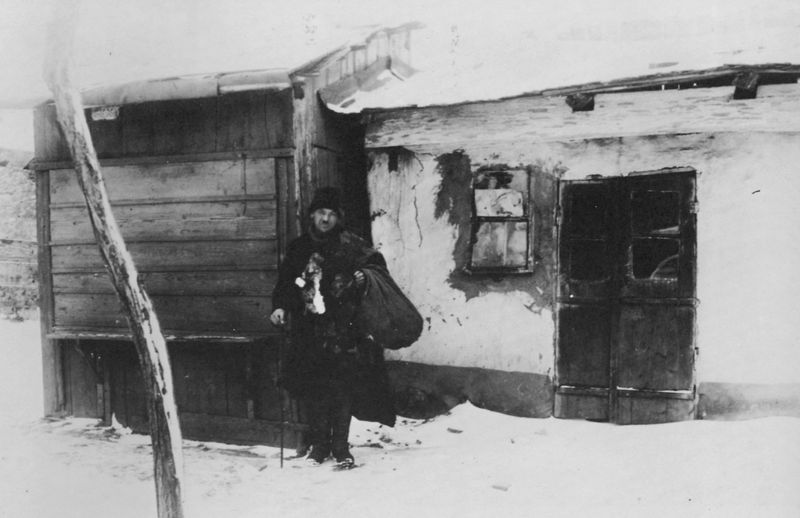
Titel: Jude in Kischinew
Künstler: Russischer Photograph
Standort: New York (New York)
Institution: Institute for Jewish Research
Schlagwörter: baum, dunkel, hand, körper, mann, schatten, weiß, fenster, grau, hell, hintergrund, holz, hut, hüte, kleider, licht, schwarz, tür, blick, dach, eis, gebäude, haus, schnee, alt, bart, hose, jacke, kappe, mütze, tresen, kleidung, mensch, pelz, hände, porträt, ast, birke, kalt, stamm, hütte, mantel, person, sack, schuppen, stock, fell, gehstock, schuhe, stab, warm, dächer, alm, latten, winter, laden, balken, bretter, tor, foto, fotografie, eingang, theke, sprossen, alpen, kälte, brett, schwarzweiss, beutel, tasche, schuh, portal, wärme, wintermantel, holzhütte, karg, wanderer, rinde, frost, kate, geselle, rucksack, wanderstock, frieren, armut, fotographie, holzhaus, latte, verschlag, russisch, alp, ski, eisig, bude, winte, wanderschaft, alb, skier, sprosse, kosak, fesnterladen, frostig, schneuzbart, vernagelt, walz